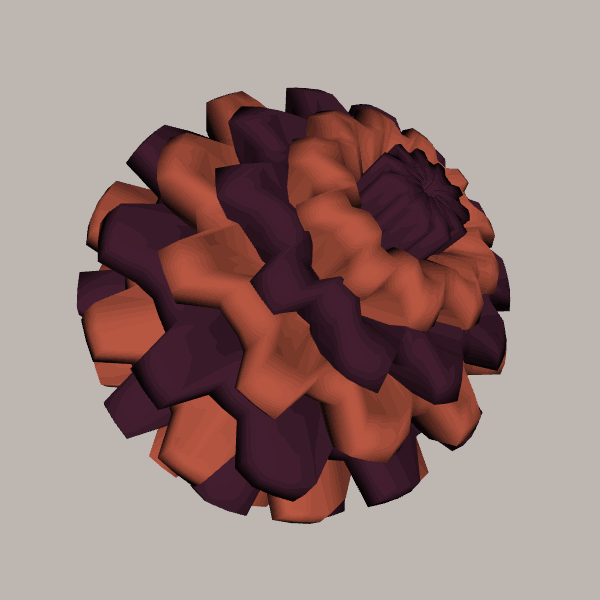
Background: light